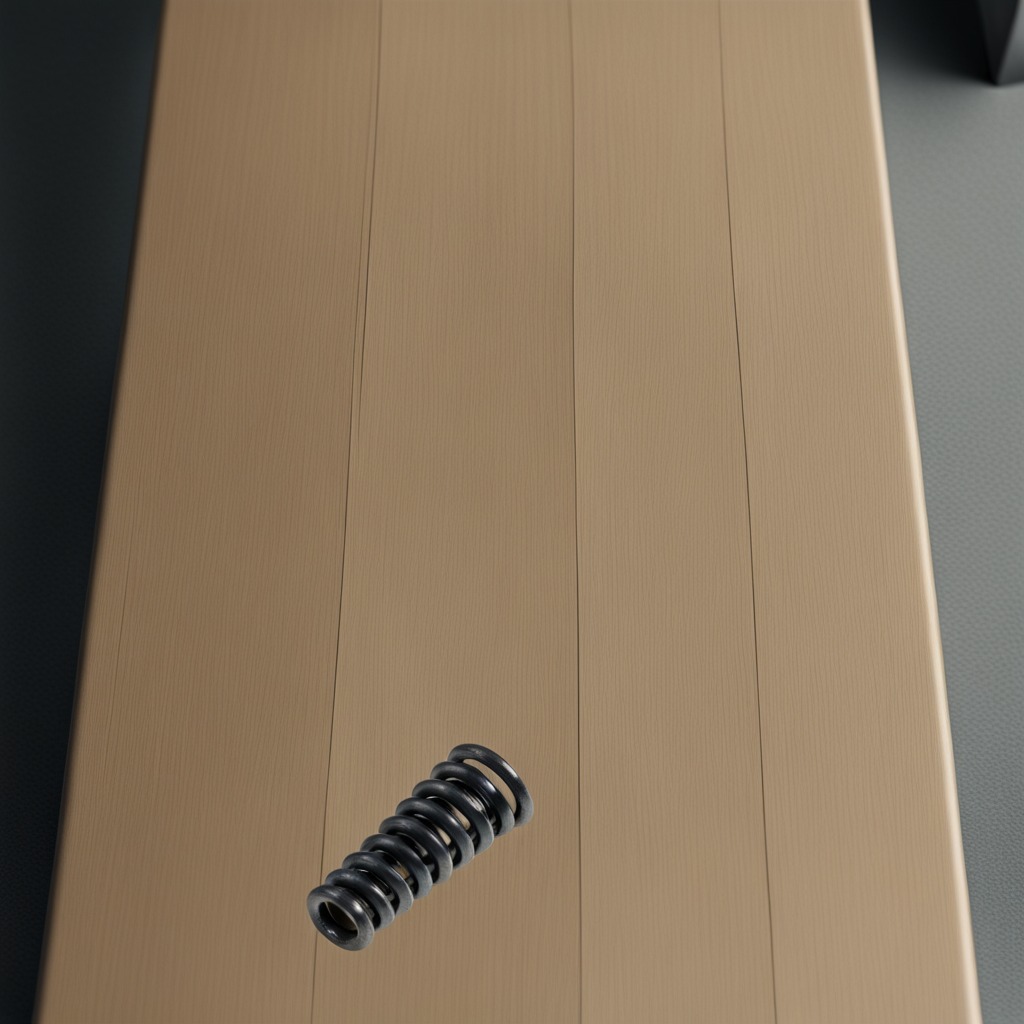
A coiled metal spring lies on a workbench inside a coastal fishing gear workshop.